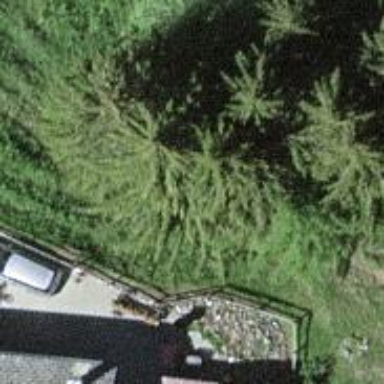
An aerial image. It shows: Evergreen needle-leaved tree.